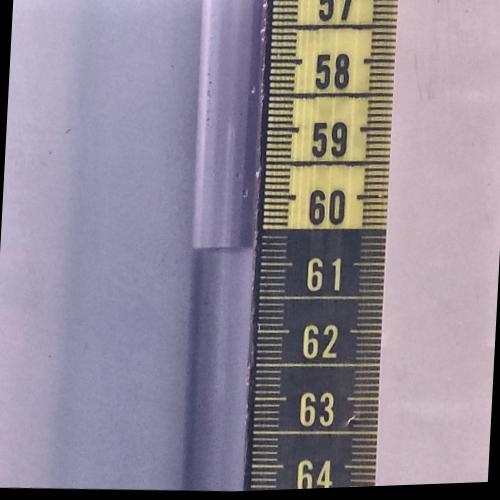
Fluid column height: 60.8 cm